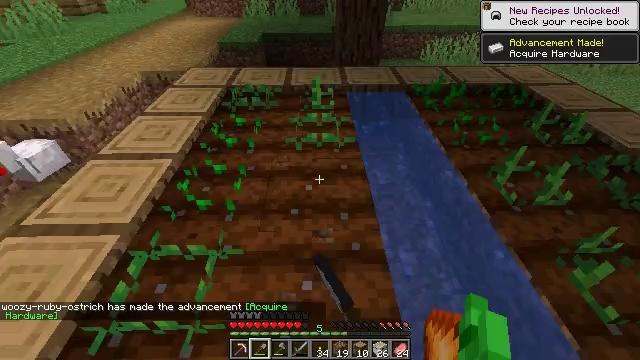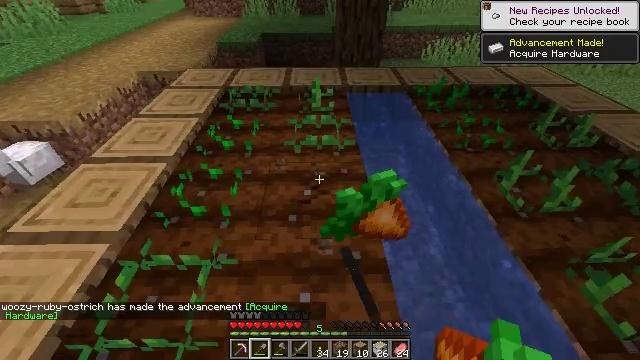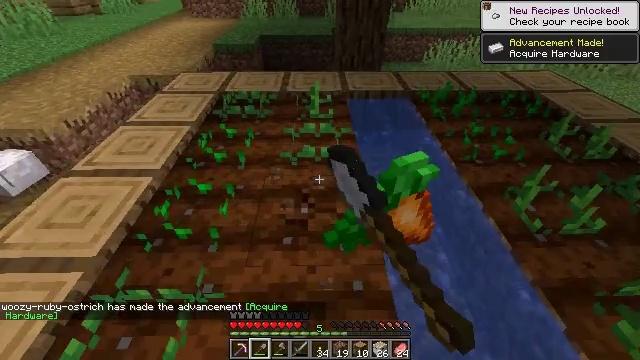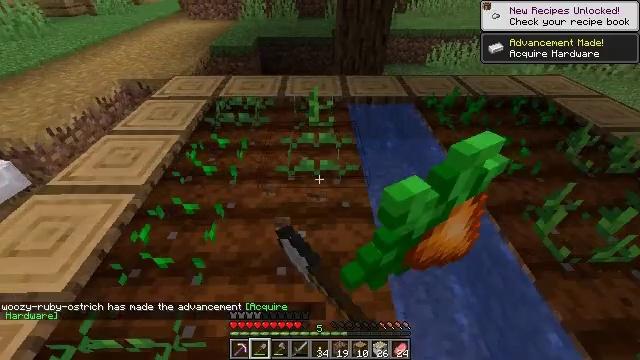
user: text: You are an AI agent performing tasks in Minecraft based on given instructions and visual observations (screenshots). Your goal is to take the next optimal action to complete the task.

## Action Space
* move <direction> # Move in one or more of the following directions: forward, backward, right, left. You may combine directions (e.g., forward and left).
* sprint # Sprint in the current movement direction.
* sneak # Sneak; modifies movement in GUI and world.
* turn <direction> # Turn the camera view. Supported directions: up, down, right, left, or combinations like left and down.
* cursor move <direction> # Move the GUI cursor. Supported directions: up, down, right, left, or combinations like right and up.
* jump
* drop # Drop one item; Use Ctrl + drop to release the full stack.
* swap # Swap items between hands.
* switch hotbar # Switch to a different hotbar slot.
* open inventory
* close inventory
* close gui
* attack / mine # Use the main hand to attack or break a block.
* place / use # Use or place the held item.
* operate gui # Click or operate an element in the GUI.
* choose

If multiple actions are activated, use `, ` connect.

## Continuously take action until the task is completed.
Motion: motion action
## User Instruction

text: Pull up beetroots from the soil.
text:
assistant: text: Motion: move forward, attack / mine
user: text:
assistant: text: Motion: move forward, attack / mine
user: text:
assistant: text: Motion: move forward, attack / mine
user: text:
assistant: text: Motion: attack / mine